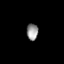
Tissue: lung
Cell type: Epithelial cells
Senescence score: 0.2381
Nuclear area (px): 188
Mean DAPI intensity: 146.66